Question: Good day everyone, this is one of those areas that is a little over my head, so I have not written anything.
I have a table in MS Access that holds phone numbers.
I would like to query the phone numbers so that the Result Set places the numbers in categories based on the data name in another column.
Example: If Phone Type is CP, I would like to query it to a Category in the result set name Cell phone.
Please see this screen shot:

Thanks everyone!
Guy
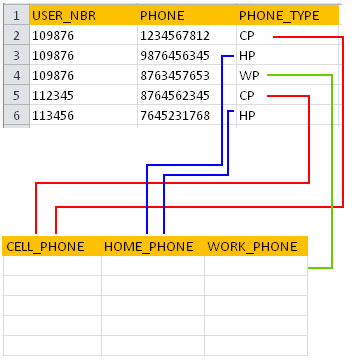
Answer: Use the crosstab query wizard. It will guide you through building the query you want.